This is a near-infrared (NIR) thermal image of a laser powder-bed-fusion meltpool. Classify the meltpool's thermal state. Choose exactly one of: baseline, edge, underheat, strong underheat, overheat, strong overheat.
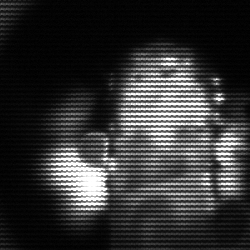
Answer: strong underheat